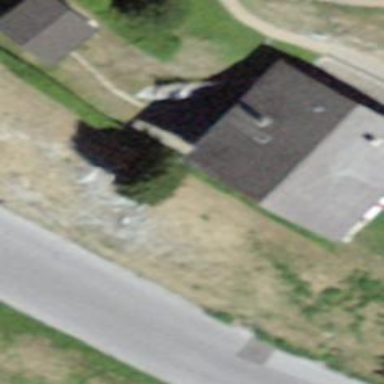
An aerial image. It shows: Detached building with gabled roof.